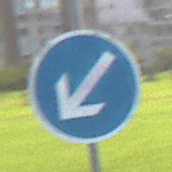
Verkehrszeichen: VorgeschriebeneVorbeifahrtLinks
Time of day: MorningAfternoon
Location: Outdoor (Suburban)
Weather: PartlyCloudy
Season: NotSpecified
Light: Natural